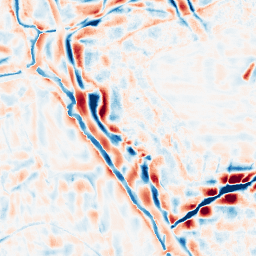
Category: wavelet
Decomposition family: wavelet_dwt
Decomposition parameters: wavelet: sym4
level: 4
Upsampling method: quartic
Upsampling parameters: scale: 8
Upsampling scale: 8